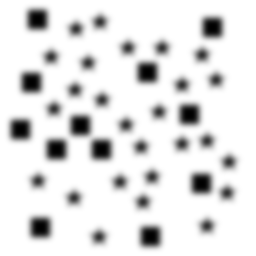
Squares: 12
Triangles: 0
Stars: 26
Total shapes: 38